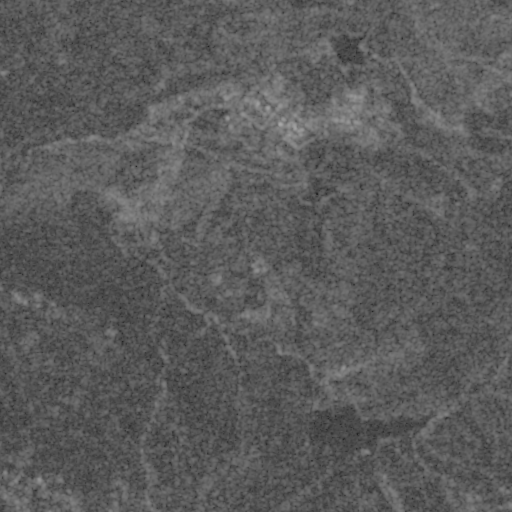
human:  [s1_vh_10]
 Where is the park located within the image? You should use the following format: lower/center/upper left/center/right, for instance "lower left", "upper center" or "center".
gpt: The park is located in the lower left of the image.
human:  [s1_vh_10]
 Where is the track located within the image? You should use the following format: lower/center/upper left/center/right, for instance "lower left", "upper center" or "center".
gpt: There is no track in the image.

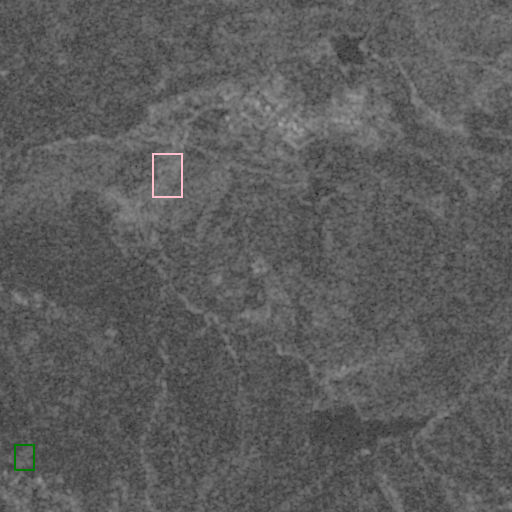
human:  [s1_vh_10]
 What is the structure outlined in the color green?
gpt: The structure outlined in green is a park.
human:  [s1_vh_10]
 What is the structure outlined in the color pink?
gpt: The structure outlined in pink is a wastewater plant.
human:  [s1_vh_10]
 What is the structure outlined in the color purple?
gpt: There is no purple outline.